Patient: sex M, age 83
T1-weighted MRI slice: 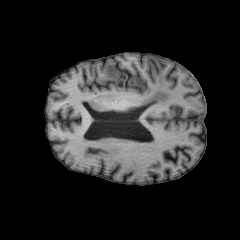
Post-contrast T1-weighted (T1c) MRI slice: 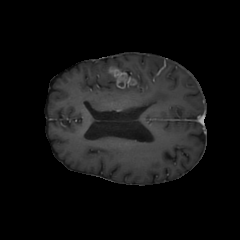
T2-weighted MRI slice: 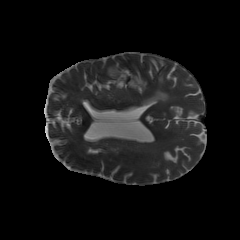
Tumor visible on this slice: yes
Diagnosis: Glioblastoma, IDH-wildtype
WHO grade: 4